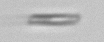
Label: fiber